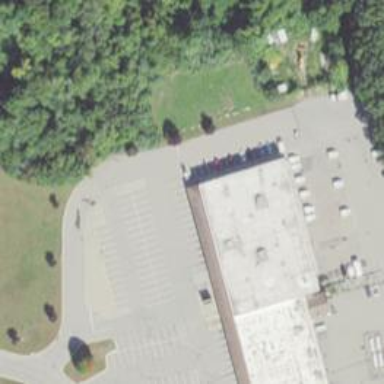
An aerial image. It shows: Post office.